Question: I am attempting to follow the tutorial for CI with Azure and a Team Foundation Build Server <URL> so that a custom script can be run on a TFS build agent, I attempt to set the property Workspace = "Workspace", but am given a compiler error:

I've done some troubleshooting already, and the errors that have happened to others -- not scoping the 'CreateWorkSpaceItem', or using the wrong version of TFS or Visual Studio -- do not seem to be issues. I placed the logic correctly inside the "Run on Agent" block, so the scope should be right, and Visual Studio and my TFS Server are both running 2013. My only thought is that the instructions are out of date, and there is some other step that needs to be taken that I am missing. Any ideas?
EDIT:
<URL> encountered processing expression "Workspace". 'Workspace' is a type and cannot be used as an expression."
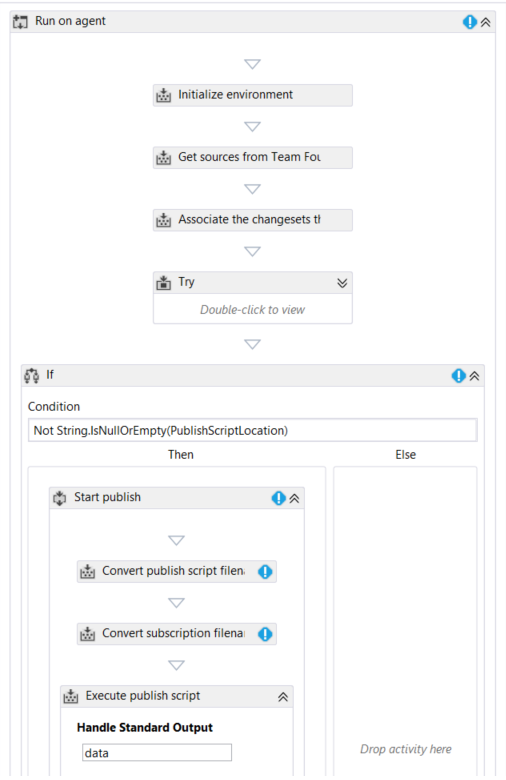
Answer: ok this has come up a couple of times now, for TFS 2013.
Built in variables used to be available for
> SourcesDirectory, Binaries Directory and Workspace
these are no longer available in TFS 2013 you now have to use
> Microsoft.TeamFoundation.Build.Activities.Extensions.WellKnownEnvironmentVariables
to access these.
Getting the workspace is a little more complicated but if you assign some local variables you should be able to get the workspace object.
Declare local variables for sourcesDirectory (string) and buildDetail (IBuildDetail) and workSpace(Workspace) set their scope to the whole workflow
Create an GetEnvironmentVariable Activity and set its value to be sourcesDirectory and use Microsoft.TeamFoundation.Build.Activities.Extensions.WellKnownEnvironmentVariables.SourcesDirectory.

Repeat the same for buildDetail = WellKnownEnvironmentVariables.BuildDetail
Create an assign task for the workSpace object, set this one as
workSpace =
"[buildDetail.BuildServer.TeamProjectCollection.GetService().GetWorkspace(sourcesDirectory)]"
This should then give you a Workspace object to use.
note: syntax might be slightly out.
To compliment the removal of these variables MS have added a new Activity
> GetLocalPath
which may be of use to you instead